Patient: sex M, age 74
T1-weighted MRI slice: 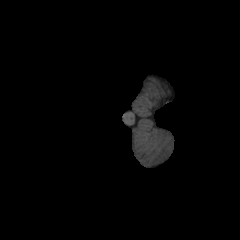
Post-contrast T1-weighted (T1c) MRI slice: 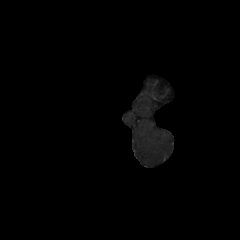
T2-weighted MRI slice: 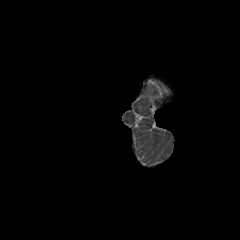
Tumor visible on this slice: no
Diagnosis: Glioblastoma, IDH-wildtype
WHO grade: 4